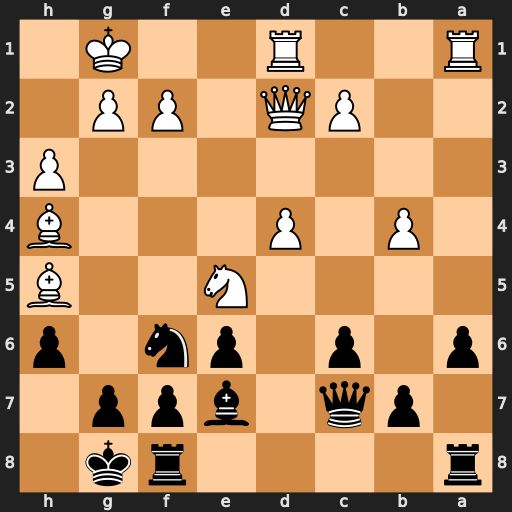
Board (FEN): r4rk1/1pq1bpp1/p1p1pn1p/4N2B/1P1P3B/7P/2PQ1PP1/R2R2K1
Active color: b
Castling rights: -
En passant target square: -
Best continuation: Nxh5 Bxe7 Qxe7